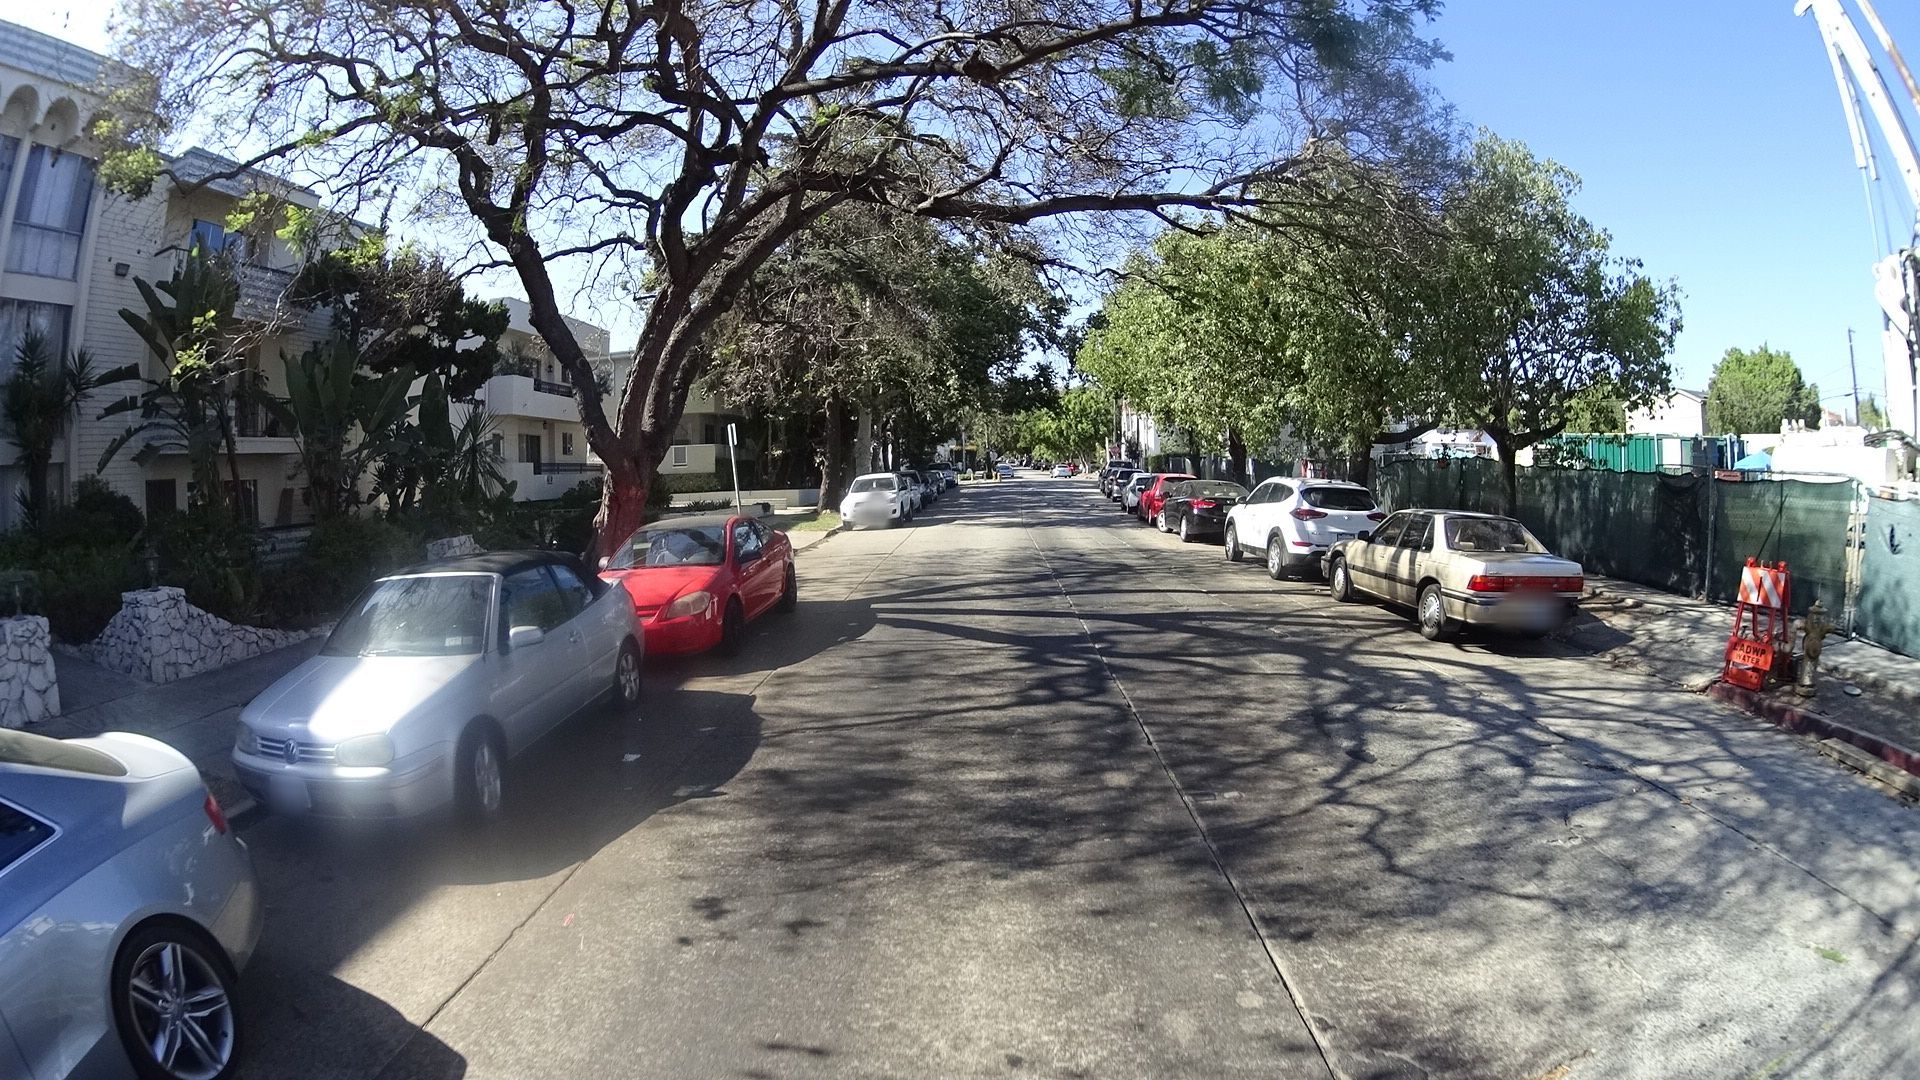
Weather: clear
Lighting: day
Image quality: good
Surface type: walking surface
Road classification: residential
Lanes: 2
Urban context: urban centre
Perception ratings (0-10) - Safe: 7.41, Lively: 7.5, Beautiful: 7.69, Boring: 1.01, Depressing: 3.36, Wealthy: 6.86